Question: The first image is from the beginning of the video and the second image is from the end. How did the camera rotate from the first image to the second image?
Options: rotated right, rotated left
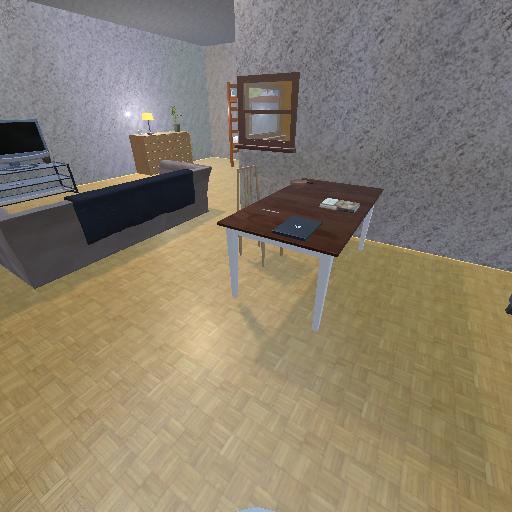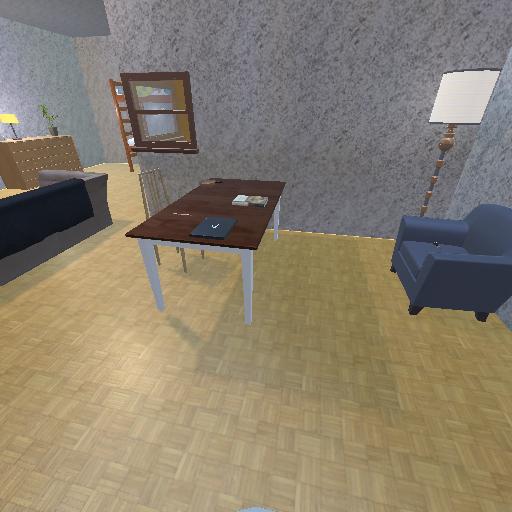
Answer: rotated right